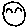
Label: smiley face